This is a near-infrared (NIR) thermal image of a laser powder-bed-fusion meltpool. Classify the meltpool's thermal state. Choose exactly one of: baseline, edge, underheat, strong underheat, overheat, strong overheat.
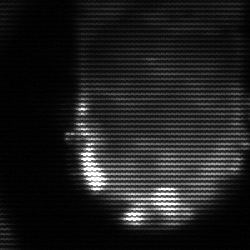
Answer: baseline